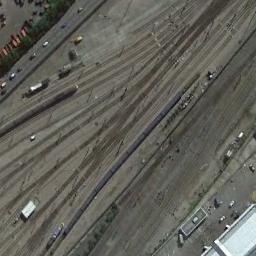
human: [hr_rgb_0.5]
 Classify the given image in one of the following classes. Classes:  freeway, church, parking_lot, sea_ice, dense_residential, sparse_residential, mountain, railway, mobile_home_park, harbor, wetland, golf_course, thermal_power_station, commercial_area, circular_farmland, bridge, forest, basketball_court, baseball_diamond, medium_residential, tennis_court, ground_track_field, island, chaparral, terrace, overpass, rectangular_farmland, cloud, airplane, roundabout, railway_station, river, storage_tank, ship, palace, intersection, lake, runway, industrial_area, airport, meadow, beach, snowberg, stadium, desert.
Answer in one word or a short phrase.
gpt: railway